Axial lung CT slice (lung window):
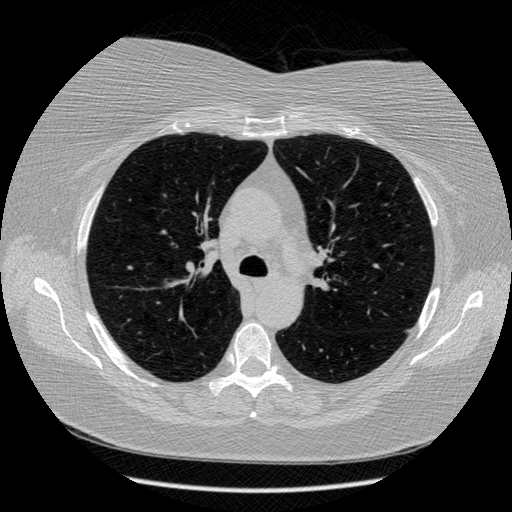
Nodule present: no